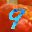
Label: 9